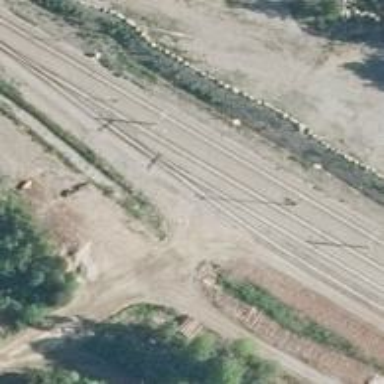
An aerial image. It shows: Wedge used for railway derailment.